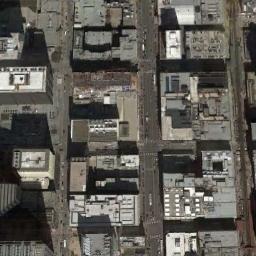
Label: commercial_area